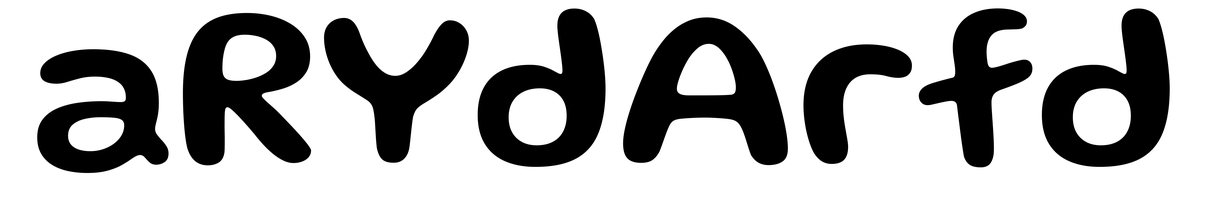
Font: Gluten_Medium